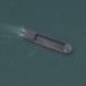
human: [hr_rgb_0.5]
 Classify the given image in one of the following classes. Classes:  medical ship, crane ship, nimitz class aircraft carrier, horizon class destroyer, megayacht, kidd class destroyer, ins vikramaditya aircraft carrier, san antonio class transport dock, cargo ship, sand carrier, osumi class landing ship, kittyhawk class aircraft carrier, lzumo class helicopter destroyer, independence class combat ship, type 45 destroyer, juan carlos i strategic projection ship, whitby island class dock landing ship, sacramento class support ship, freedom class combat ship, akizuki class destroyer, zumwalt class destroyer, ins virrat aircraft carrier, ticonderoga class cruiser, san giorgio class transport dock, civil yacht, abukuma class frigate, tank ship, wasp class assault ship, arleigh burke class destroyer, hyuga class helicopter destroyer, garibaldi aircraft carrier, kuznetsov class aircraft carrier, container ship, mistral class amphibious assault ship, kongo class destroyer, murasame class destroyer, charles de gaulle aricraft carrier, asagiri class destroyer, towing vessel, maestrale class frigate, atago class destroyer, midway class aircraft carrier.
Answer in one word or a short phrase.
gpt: Sand carrier